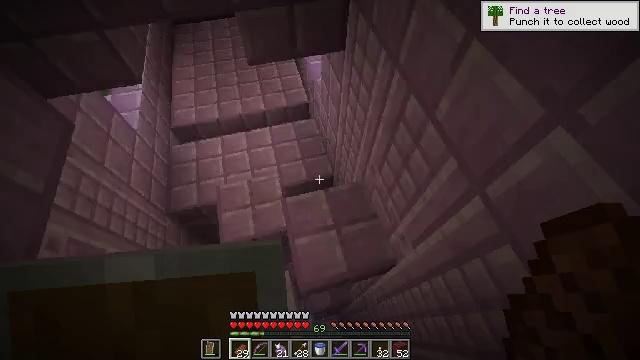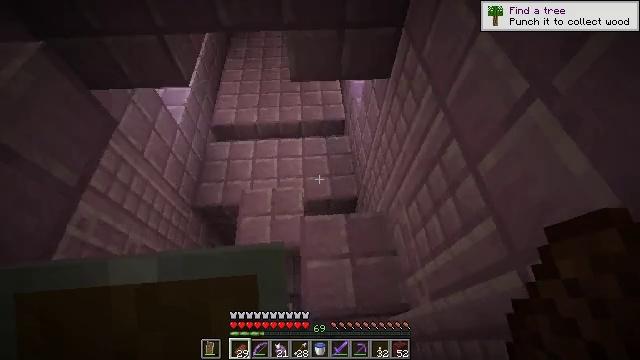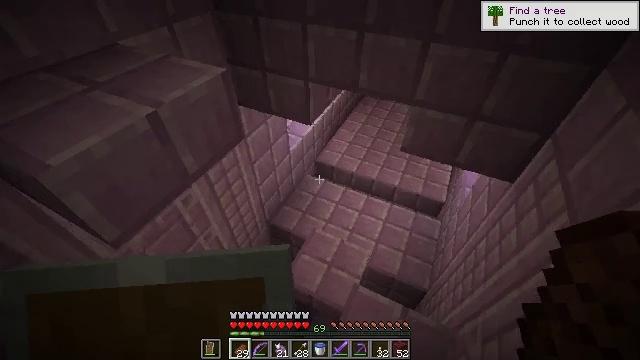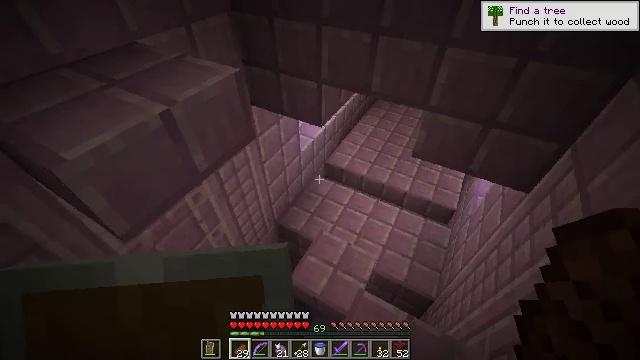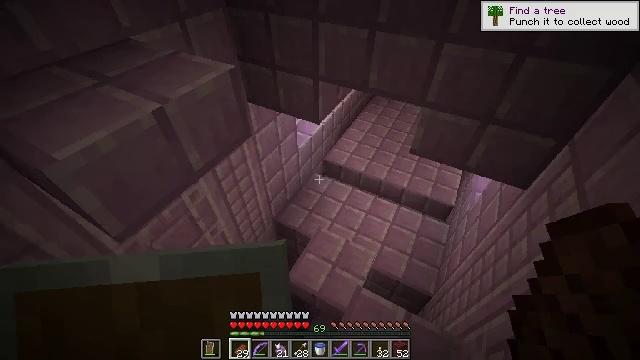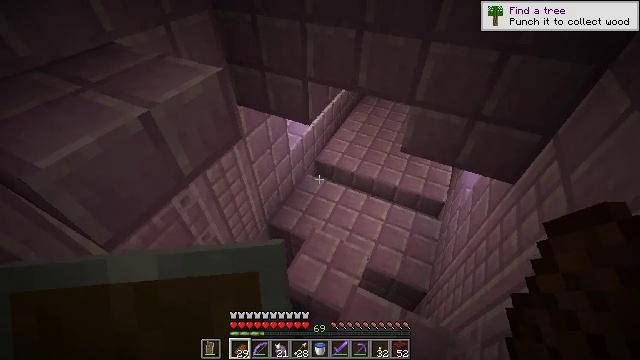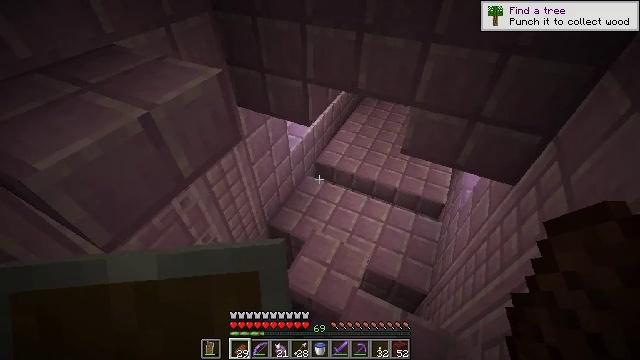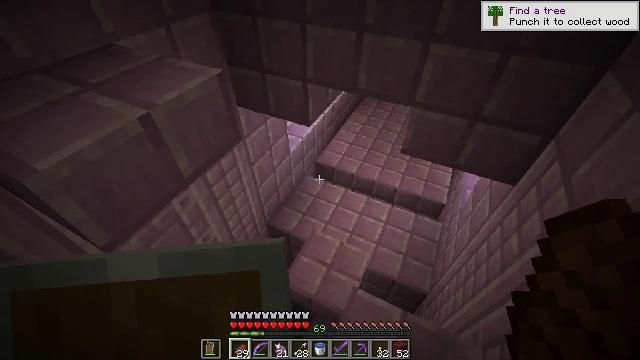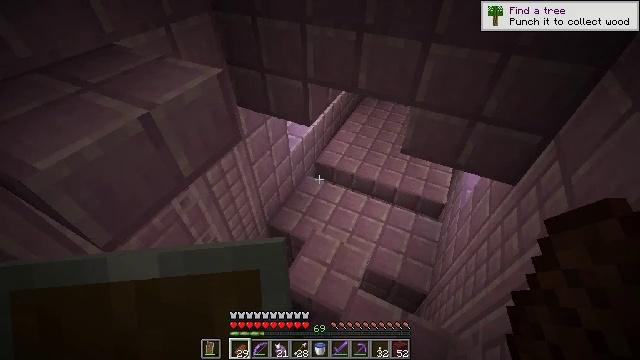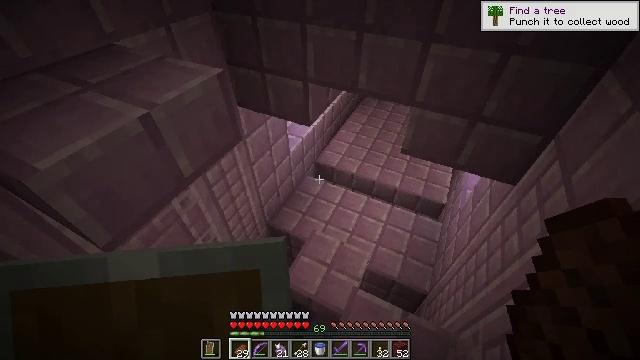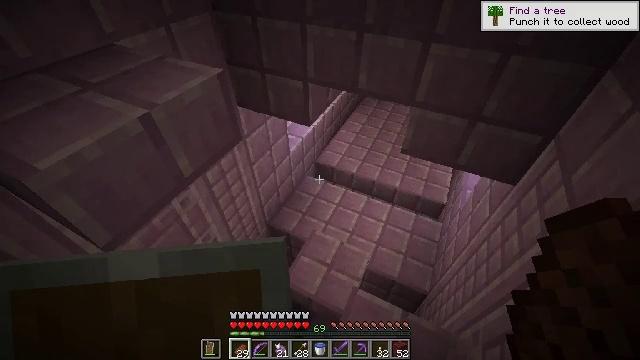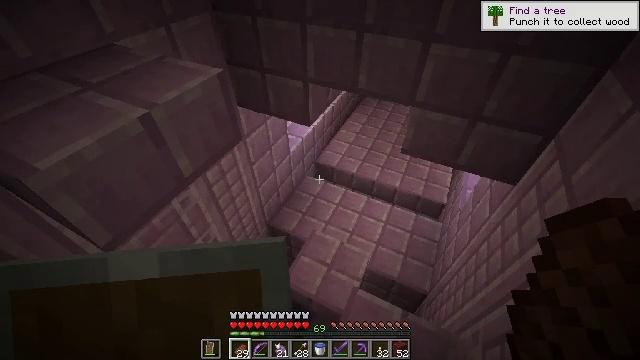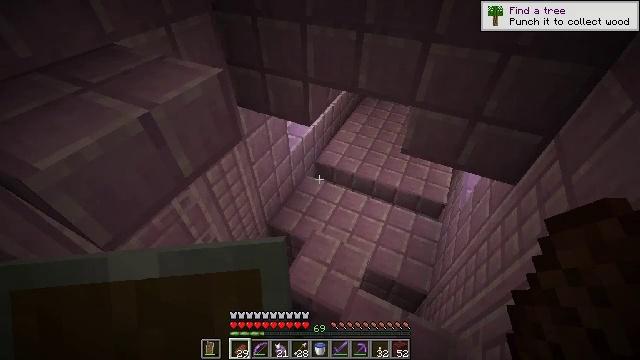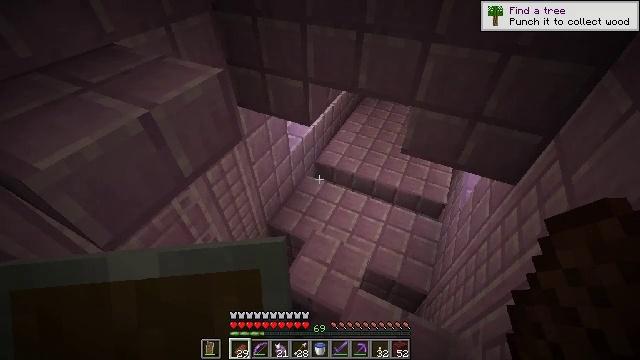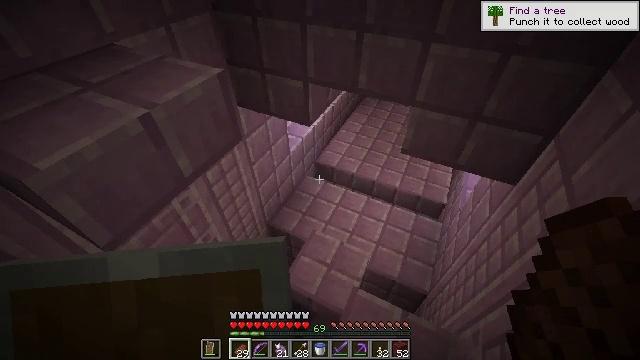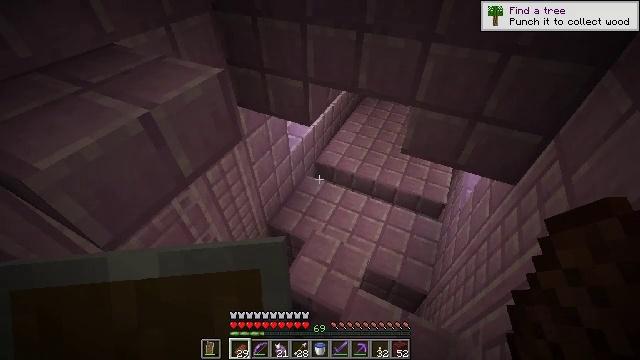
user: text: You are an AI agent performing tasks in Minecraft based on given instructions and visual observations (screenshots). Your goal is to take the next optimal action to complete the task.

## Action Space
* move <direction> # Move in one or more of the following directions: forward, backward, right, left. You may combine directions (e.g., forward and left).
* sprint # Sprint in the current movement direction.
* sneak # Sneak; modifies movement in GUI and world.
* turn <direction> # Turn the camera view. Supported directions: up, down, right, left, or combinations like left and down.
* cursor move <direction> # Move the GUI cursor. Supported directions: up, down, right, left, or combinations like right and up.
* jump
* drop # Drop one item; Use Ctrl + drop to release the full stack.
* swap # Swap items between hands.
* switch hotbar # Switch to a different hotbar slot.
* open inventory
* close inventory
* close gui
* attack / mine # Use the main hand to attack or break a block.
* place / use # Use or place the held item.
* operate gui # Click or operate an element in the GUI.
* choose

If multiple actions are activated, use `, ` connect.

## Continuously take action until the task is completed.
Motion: motion action
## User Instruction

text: Mine the ender chest.
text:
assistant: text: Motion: move forward
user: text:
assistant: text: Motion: turn left and up
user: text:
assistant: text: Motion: turn left
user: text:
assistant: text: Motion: no_op
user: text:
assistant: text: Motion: turn right
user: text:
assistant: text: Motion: no_op
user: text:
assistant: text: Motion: no_op
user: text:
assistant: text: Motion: no_op
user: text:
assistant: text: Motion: no_op
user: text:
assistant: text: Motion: no_op
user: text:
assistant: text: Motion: no_op
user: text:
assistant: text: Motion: no_op
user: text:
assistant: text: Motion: no_op
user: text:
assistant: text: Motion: no_op
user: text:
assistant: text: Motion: no_op
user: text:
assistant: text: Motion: no_op
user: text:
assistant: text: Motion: no_op
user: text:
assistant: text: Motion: no_op
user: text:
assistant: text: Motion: no_op
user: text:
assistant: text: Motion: no_op
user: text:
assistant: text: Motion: no_op
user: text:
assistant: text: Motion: no_op
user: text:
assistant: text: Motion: no_op
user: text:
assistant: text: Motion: no_op
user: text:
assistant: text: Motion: no_op
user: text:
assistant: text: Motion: no_op
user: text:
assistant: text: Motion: no_op
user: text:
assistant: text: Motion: no_op
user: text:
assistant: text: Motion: no_op
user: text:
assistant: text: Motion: no_op